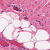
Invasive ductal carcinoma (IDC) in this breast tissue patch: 0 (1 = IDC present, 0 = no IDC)